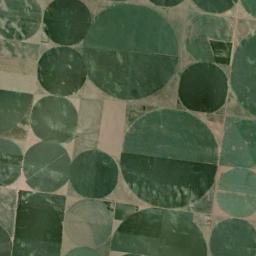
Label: circular_farmland